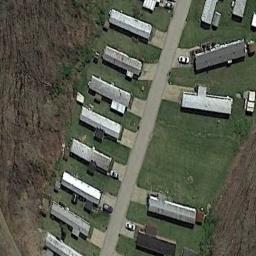
Label: residential